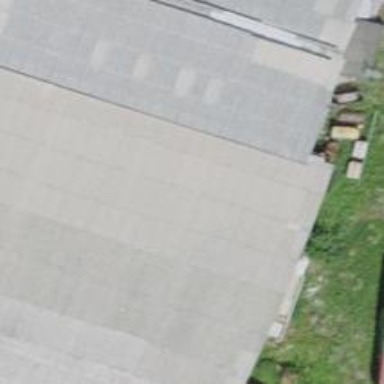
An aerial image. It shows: Industrial building.